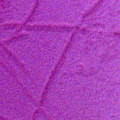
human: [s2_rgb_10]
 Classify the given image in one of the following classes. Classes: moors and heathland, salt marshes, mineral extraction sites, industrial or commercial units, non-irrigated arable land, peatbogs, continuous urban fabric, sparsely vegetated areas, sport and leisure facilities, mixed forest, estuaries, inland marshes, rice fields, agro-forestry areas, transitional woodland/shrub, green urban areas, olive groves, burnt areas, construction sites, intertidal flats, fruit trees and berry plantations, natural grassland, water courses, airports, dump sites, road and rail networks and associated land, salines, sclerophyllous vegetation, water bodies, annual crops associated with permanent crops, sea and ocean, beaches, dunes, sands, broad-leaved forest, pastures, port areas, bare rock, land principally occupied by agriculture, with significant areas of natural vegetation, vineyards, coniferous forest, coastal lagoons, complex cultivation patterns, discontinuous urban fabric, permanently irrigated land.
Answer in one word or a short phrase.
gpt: sea and ocean